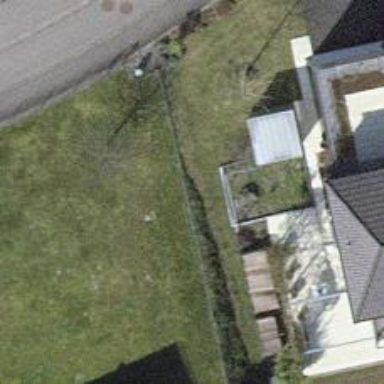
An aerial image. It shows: Hedge barrier.